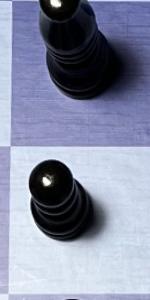
Label: Pawn_Black